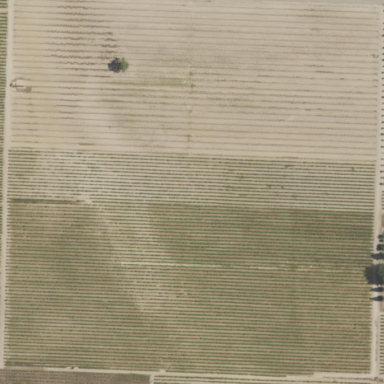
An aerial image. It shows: Vineyard.